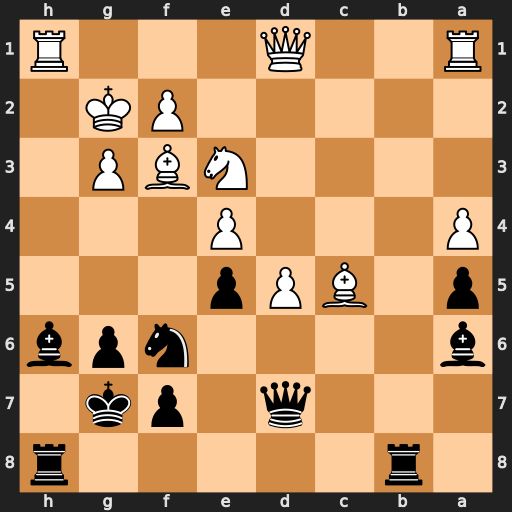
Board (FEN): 1r5r/3q1pk1/b4npb/p1BPp3/P3P3/4NBP1/5PK1/R2Q3R
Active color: b
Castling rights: -
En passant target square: -
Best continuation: Bxe3 Bxe3 Rxh1 Qxh1 Rh8